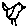
Label: bird